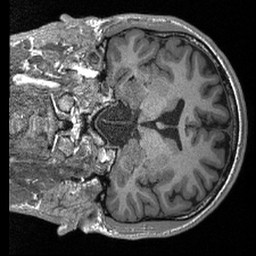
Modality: T1w
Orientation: coronal
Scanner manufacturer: siemens
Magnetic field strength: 3 T
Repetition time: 2.4 s
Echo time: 0.00213 s